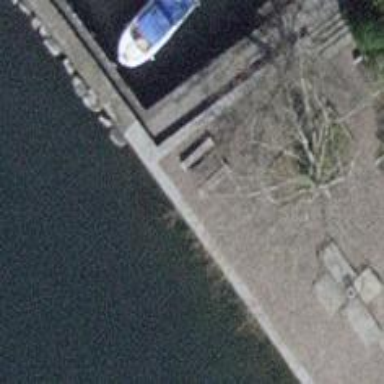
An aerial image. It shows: Picnic table located in leisure land area.